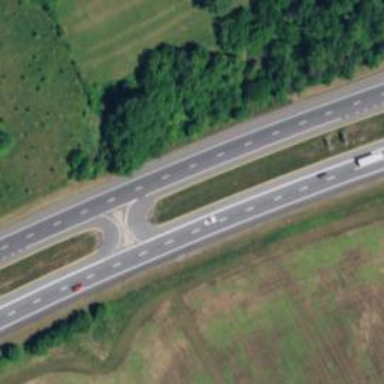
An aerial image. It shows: Trunk link highway with asphalt surface.